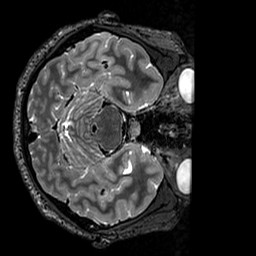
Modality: T2w
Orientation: axial
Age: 26
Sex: male
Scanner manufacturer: siemens
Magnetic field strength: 3 T
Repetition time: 3.2 s
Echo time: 0.728 s